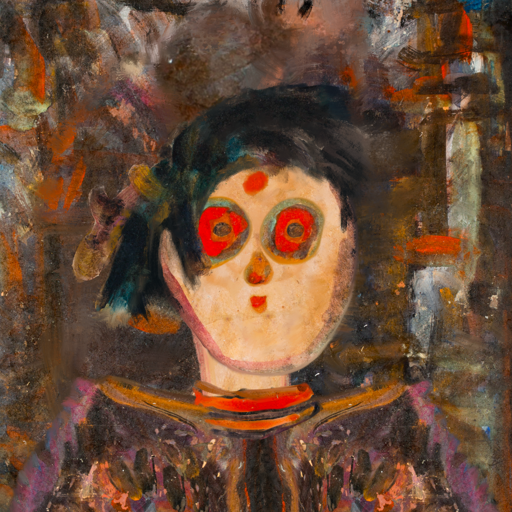
Background: GypsyQueen, Head And Neck Front: Childish, Face Front: Sisters, Bust: Gypsy_Queen, Hair Front: Pipe, Head Accessory: Blank, Second Necklace: Blank, Necklace: Experience, Baby: Blank